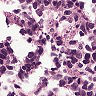
Metastatic tissue present: yes